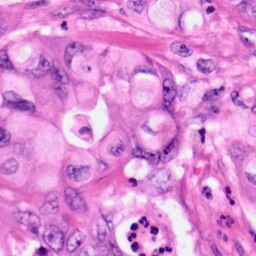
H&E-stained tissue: Pancreatic